Field crop: tomato
Growth stage: 1
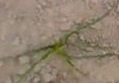
Species: cyperus